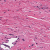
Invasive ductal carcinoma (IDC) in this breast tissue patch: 0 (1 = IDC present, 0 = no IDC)